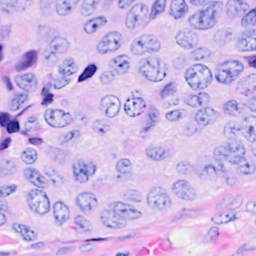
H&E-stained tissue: Breast